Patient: sex M, age 56
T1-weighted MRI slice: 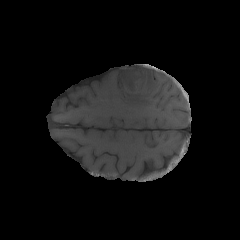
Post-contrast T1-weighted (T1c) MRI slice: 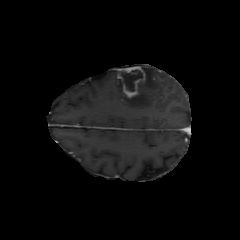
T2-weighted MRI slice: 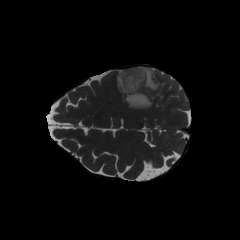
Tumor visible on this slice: yes
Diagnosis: Glioblastoma, IDH-wildtype
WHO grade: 4